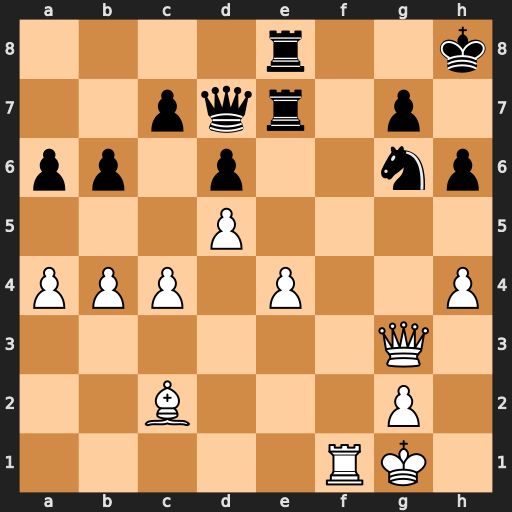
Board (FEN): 4r2k/2pqr1p1/pp1p2np/3P4/PPP1P2P/6Q1/2B3P1/5RK1
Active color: w
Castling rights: -
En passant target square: -
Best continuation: Qxg6 Re5 Rf7 Qxf7 Qxf7